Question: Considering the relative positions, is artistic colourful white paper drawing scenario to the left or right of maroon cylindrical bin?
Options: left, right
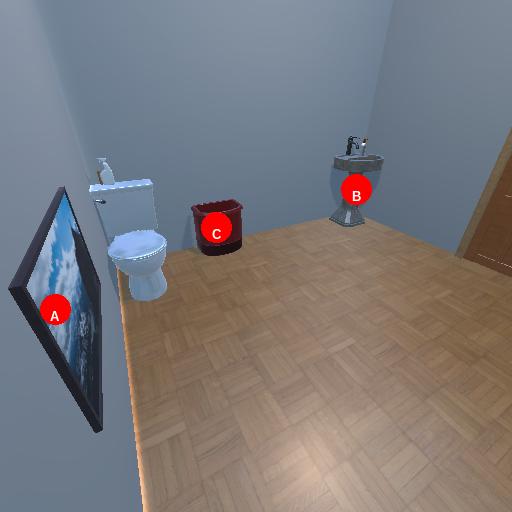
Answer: left